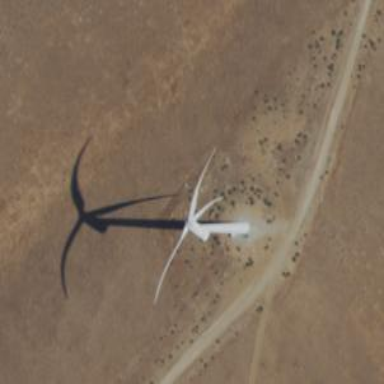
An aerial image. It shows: Wind generator in the form of horizontal axis wind turbine.